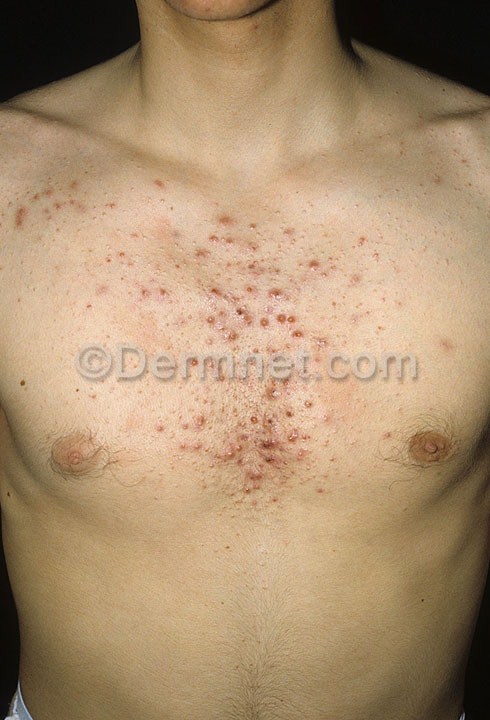
Disease: Acne and Rosacea Photos